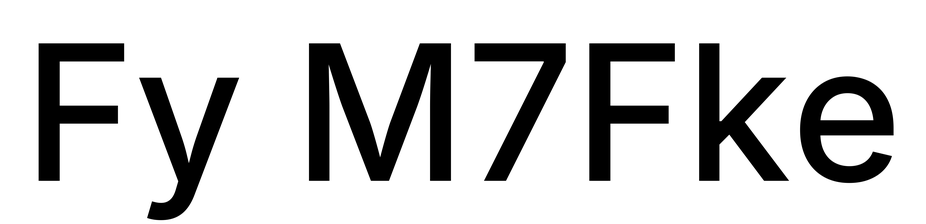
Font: Inter_Medium